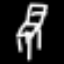
Label: chair